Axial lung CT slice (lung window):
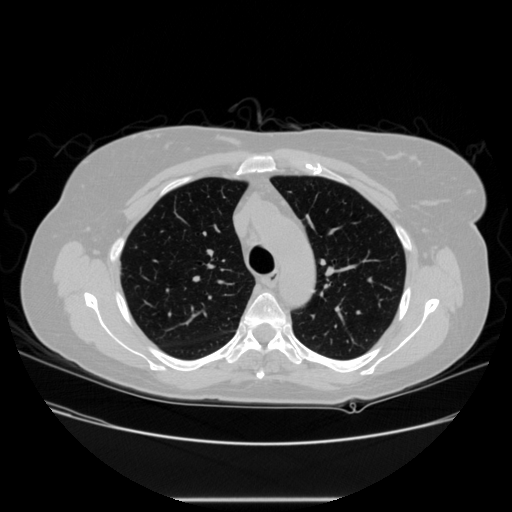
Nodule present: no